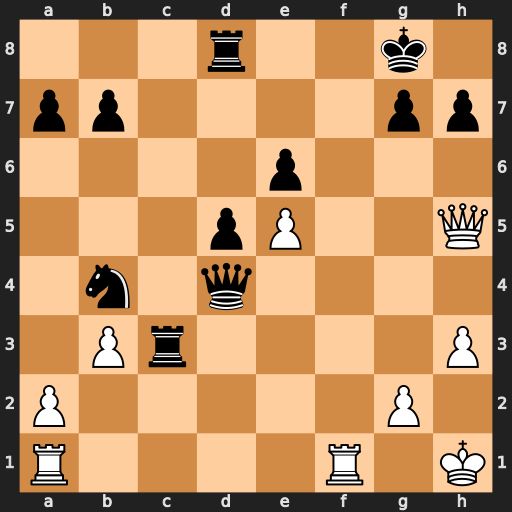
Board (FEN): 3r2k1/pp4pp/4p3/3pP2Q/1n1q4/1Pr4P/P5P1/R4R1K
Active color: w
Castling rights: -
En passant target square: -
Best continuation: Qf7+ Kh8 Qf8+ Rxf8 Rxf8#